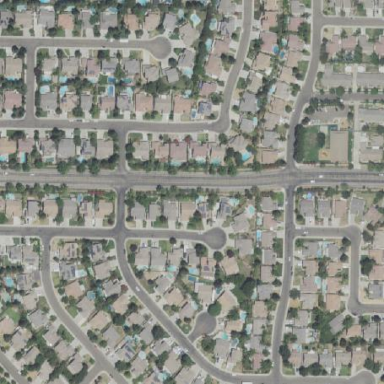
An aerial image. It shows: Single-family residential area in neighborhood setting.